Field crop: maize
Growth stage: 2
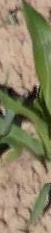
Species: maize